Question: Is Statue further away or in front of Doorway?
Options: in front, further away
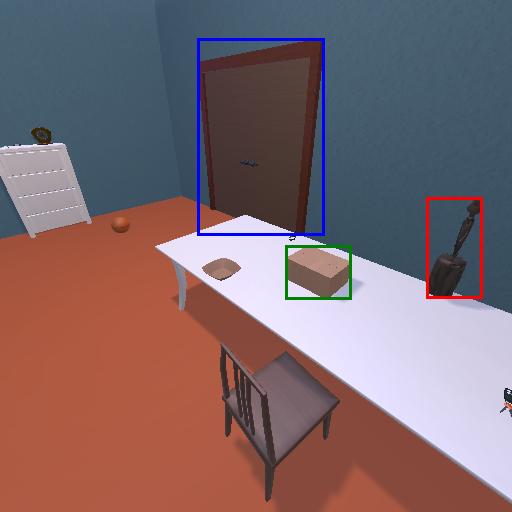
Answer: in front